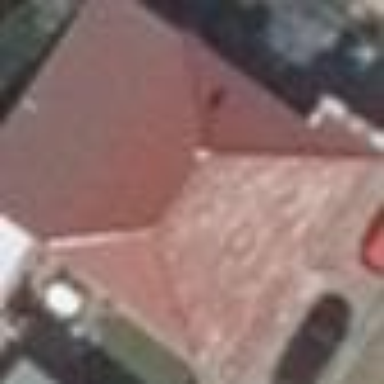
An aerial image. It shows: Detached building with hipped roof shape.